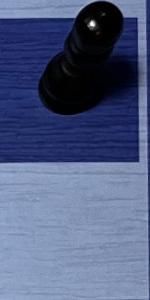
Label: Empty